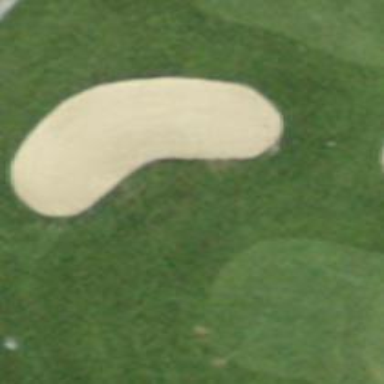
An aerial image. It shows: Golf bunker filled with sandy terrain.